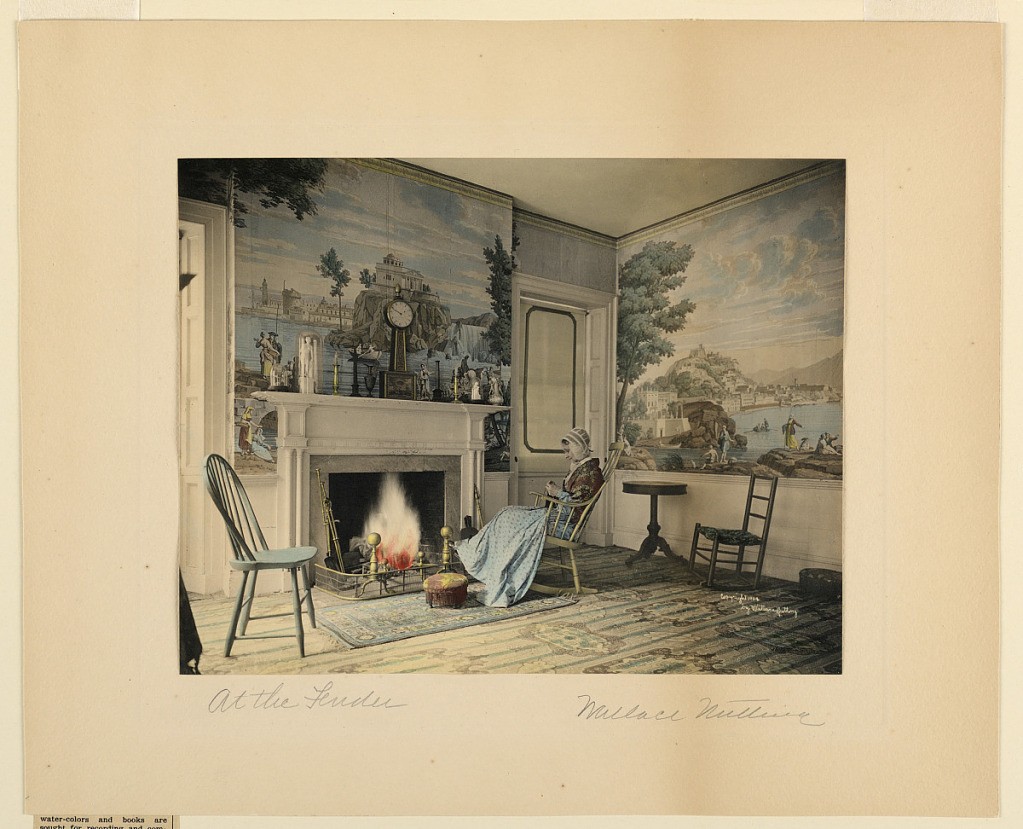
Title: At the Fender
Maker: Wallace Nutting, American, 1861–1942
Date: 1904
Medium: Hand-colored platinum print laid down on cream wove paper
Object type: Photograph
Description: View shows an American colonial parlor with scenic wall-paper and white trim. Beside a blazing fire sits an elderly woman in colonial costume busy with her needlework.